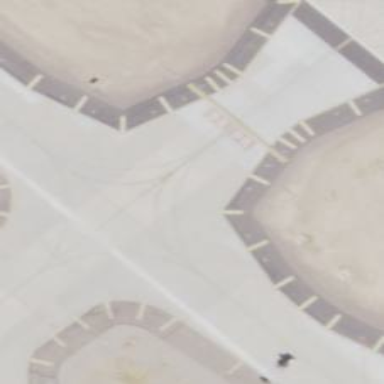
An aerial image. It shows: View of taxiway at the airport.